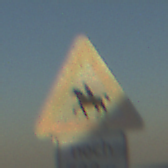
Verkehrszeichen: ReiterRechts
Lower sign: LaengeEinerStrecke3
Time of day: SunriseSunset
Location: Outdoor (Nature)
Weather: Clear
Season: NotSpecified
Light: Natural